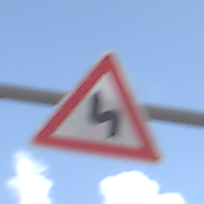
Verkehrszeichen: DoppelkurveZunaechstLinks
Umgebung: Outdoor, Nature
Tageszeit: Midday
Wetter: PartlyCloudy
Licht: Natural
Jahreszeit: NotSpecified
Kontrast: HighContrast